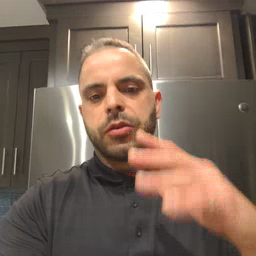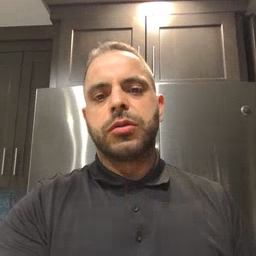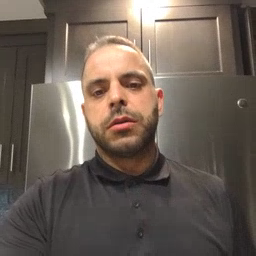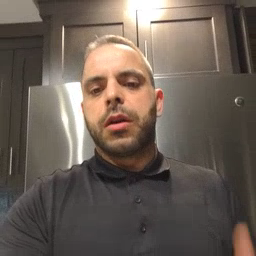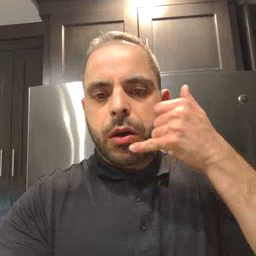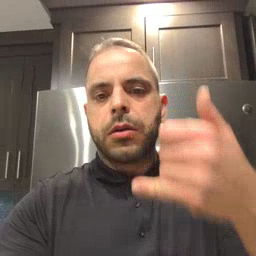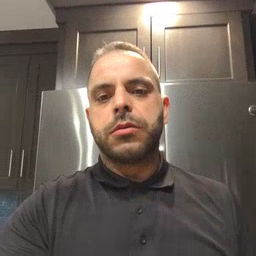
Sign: callonphone